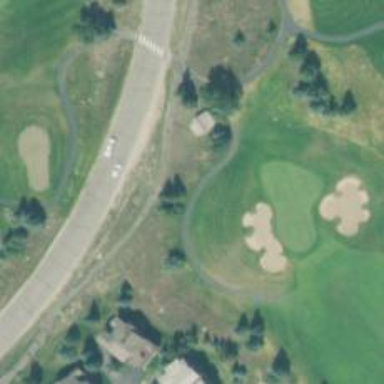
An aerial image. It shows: Path for golf carts.